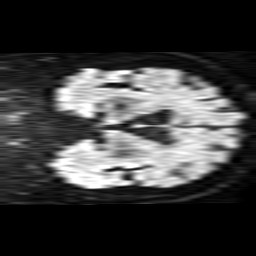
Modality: TRACE
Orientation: coronal
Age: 75
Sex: male
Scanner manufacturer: philips
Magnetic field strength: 1.5 T
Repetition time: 4.038 s
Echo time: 0.09904 s